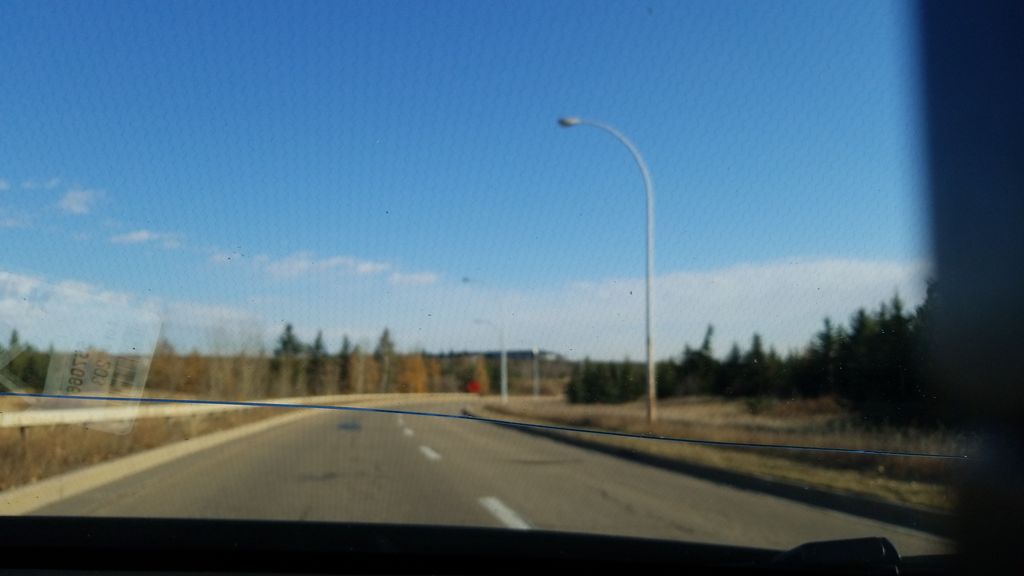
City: edmonton